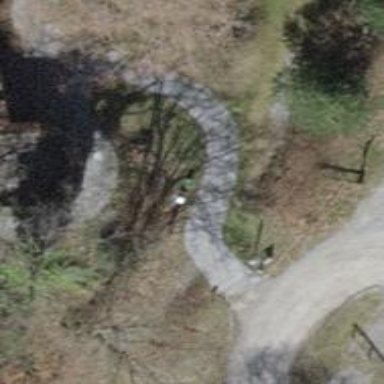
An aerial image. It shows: Road with steps.